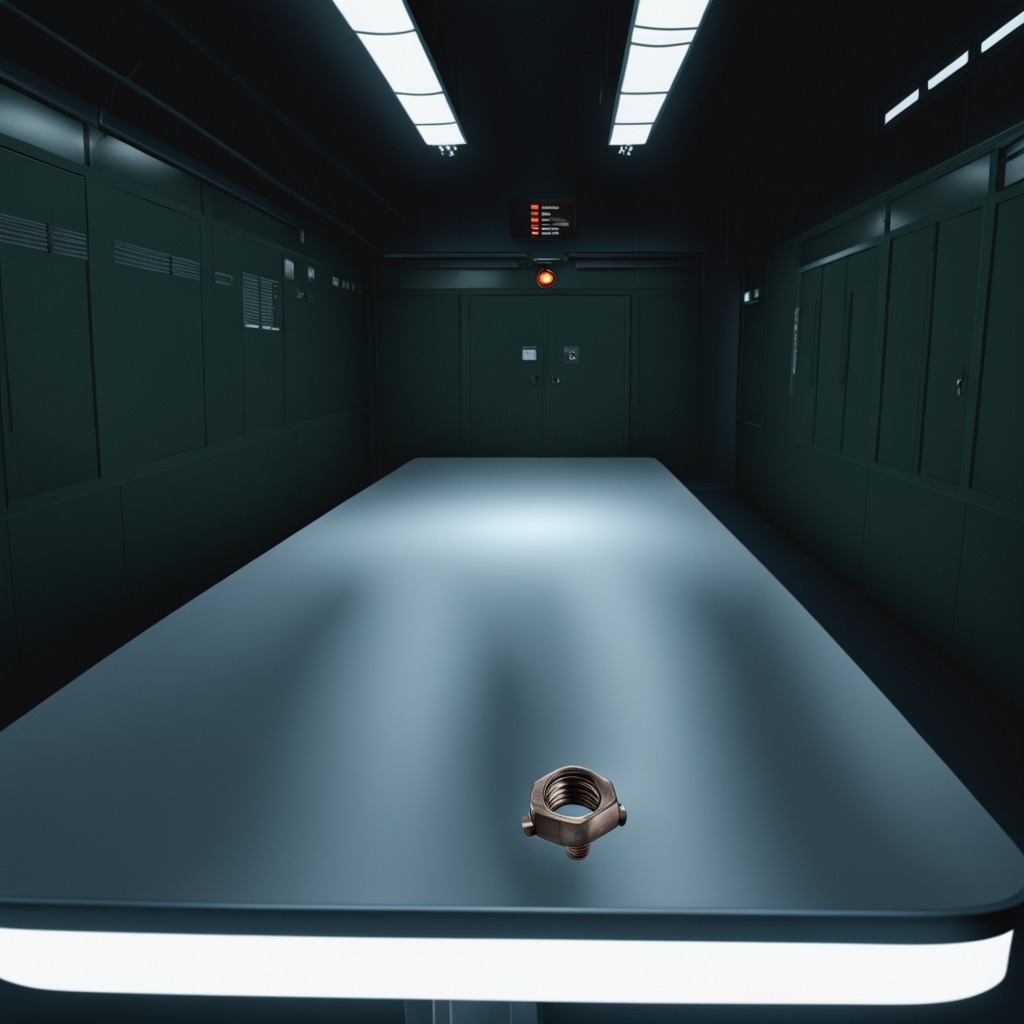
A metal nut lies on the table.